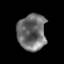
Tissue: prostate
Cell type: Epithelial cells
Senescence score: 0.3621
Nuclear area (px): 1013
Mean DAPI intensity: 110.095